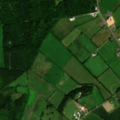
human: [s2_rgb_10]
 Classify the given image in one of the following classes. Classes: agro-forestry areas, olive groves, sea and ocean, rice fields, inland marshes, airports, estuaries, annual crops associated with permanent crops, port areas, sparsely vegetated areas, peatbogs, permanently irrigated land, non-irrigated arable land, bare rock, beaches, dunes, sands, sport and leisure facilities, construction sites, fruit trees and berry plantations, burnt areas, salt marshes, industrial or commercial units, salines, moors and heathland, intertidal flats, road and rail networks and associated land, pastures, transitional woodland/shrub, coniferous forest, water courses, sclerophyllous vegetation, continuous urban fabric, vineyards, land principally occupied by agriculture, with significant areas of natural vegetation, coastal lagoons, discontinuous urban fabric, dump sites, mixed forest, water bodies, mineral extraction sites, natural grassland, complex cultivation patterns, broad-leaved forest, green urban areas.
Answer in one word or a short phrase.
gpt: pastures, mixed forest